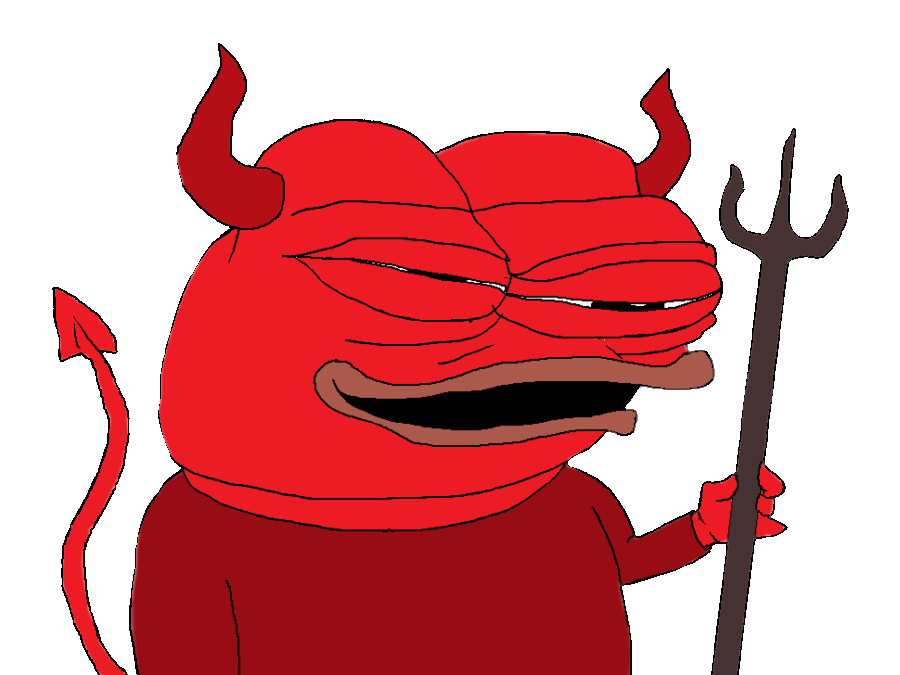
Label: 5_Pepe